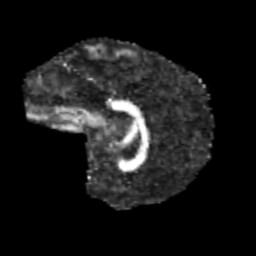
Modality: FA
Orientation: sagittal
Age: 11
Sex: male
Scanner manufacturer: siemens
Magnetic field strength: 3 T
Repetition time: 3.8 s
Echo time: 0.07 s